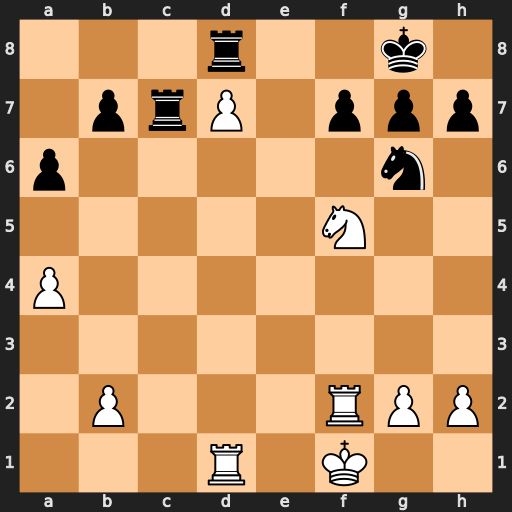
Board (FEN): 3r2k1/1prP1ppp/p5n1/5N2/P7/8/1P3RPP/3R1K2
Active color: w
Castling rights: -
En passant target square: -
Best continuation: Re2 Kf8 Re8+ Rxe8 d8=Q